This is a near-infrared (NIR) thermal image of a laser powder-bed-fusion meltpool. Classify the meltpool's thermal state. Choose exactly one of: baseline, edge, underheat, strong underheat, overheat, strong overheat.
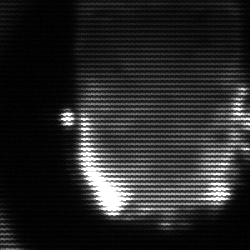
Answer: baseline